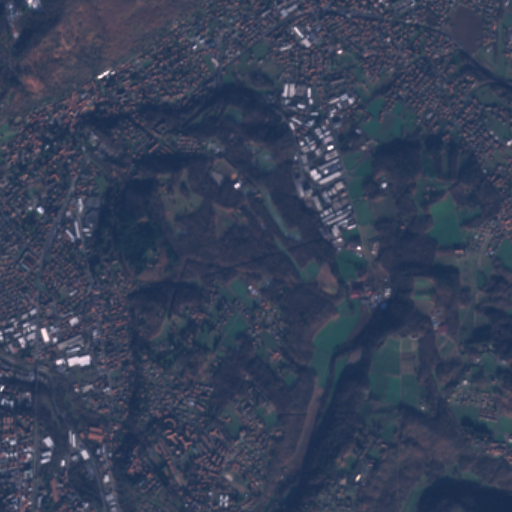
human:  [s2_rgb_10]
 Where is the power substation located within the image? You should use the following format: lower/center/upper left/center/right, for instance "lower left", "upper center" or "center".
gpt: The power substation is located in the lower left of the image.
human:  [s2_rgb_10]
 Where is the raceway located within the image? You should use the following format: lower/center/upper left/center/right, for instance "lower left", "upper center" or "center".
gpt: The raceway is located in the upper center of the image.
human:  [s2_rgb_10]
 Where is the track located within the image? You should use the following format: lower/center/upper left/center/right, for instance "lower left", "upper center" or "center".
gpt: The track is located in the upper right of the image.
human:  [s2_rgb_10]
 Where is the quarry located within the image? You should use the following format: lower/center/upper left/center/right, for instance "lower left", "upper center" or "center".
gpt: There is no quarry in the image.